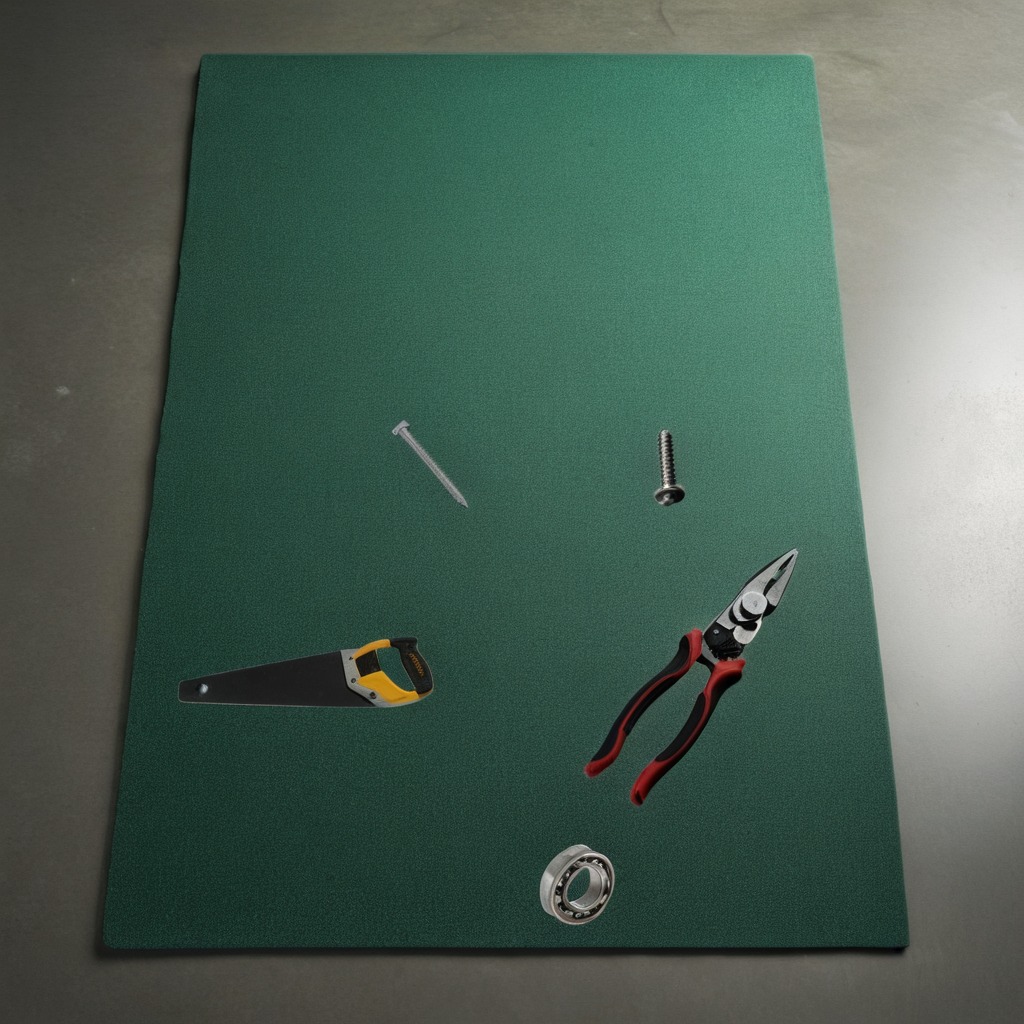
A ball bearing, a machine screw, an iron nail, pliers, and a metal saw are lying on a clean granite tabletop.